Interaction volume radius: 5 \u00c5
Interaction volume height: 10 \u00c5
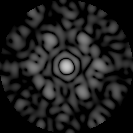
Disorder parameter: 0.6988